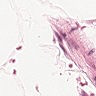
Metastatic tissue present: no